Question: I would like to plot a graph like the one in the following picture:

I wrote the following code that plots a wave graph for each time step.
'''
import matplotlib.pyplot as plt
import numpy as np
def u_0(x):
a = 1.0/np.cosh(2.0*(x+8.0))
b = 1.0/np.cosh((x+1.0))
return 8.0*a*a+2.0*b*b
#spatial grid
N = 100
x = np.linspace(-10,10,N)
#time
Nt = 100
tlist = np.linspace(0.0,2.0,Nt)
#velocity
c = 5.0
count = 0
for t in tlist:
u = u_0(x-c*t)
plt.figure()
plt.plot(x,u)
plt.savefig(str(count))
count = count+1
plt.close()
'''
How can I join these pictures together and get a graph like the one in the picture?
Is there a standard way to do this?
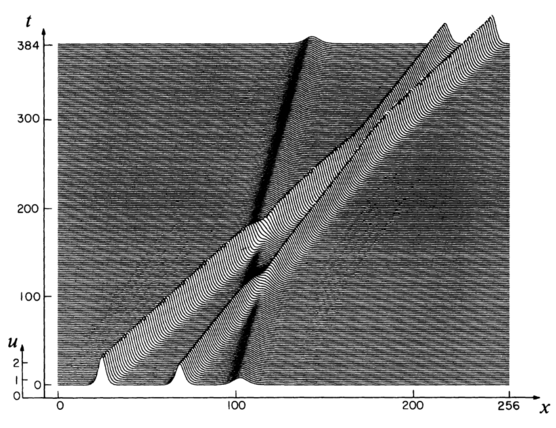
Answer: Don't close plot and draw all on one image.
Every plot would need some offset for Y values
'''
u += count # offset
'''
Code
'''
import matplotlib.pyplot as plt
import numpy as np
def u_0(x):
a = 1.0/np.cosh(2.0*(x+8.0))
b = 1.0/np.cosh((x+1.0))
return 8.0*a*a + 2.0*b*b
# spatial grid
N = 100
x = np.linspace(-10, 10, N)
# time
Nt = 100
tlist = np.linspace(0.0, 2.0, Nt)
#velocity
c = 5.0
count = 0
for t in tlist:
u = u_0(x-c*t)
u += count # offset
plt.plot(x, u)
count += 1
plt.savefig("result.png")
'''
Image:
<URL>
---
Something similar in 3D
<URL>
'''
import matplotlib.pyplot as plt
from mpl_toolkits.mplot3d import Axes3D # need for 'projection='
import numpy as np
def u_0(x):
a = 1.0/np.cosh(2.0*(x+8.0))
b = 1.0/np.cosh((x+1.0))
return 8.0*a*a + 2.0*b*b
#velocity
c = 5.0
#spatial grid
N = 30
x = np.linspace(-10, 10, N)
t = np.linspace(0.0, 2.0, N)
X, T = np.meshgrid(x, t)
Y = u_0(X-c*T)
fig = plt.figure()
ax = fig.add_subplot(111, projection='3d')
ax.plot_wireframe(X, T, Y)
plt.show()
plt.savefig('result.png')
'''